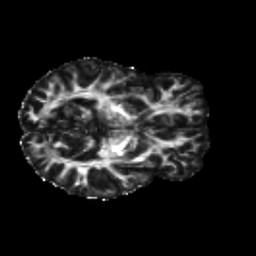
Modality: FA
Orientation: axial
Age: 26
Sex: male
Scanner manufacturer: siemens
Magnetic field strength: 3 T
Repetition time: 8.6 s
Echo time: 0.095 s